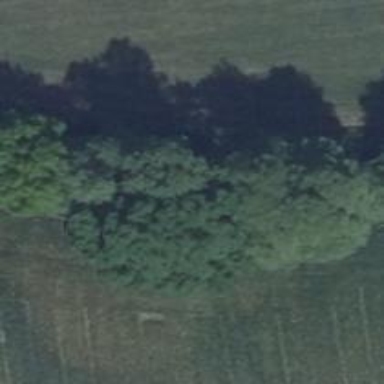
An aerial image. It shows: Row of deciduous broadleaved trees.